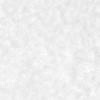
Label: no_change